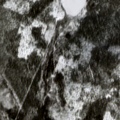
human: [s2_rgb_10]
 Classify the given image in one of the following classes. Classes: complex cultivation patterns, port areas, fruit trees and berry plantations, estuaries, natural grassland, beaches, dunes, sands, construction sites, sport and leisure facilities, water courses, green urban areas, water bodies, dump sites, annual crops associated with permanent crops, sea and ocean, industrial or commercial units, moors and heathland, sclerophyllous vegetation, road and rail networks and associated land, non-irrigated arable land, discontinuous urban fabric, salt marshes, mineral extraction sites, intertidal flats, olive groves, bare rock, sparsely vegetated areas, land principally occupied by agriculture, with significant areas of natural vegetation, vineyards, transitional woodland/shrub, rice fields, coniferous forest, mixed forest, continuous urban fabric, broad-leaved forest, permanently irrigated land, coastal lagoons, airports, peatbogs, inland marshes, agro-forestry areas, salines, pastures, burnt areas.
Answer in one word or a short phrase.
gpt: coniferous forest, mixed forest, transitional woodland/shrub